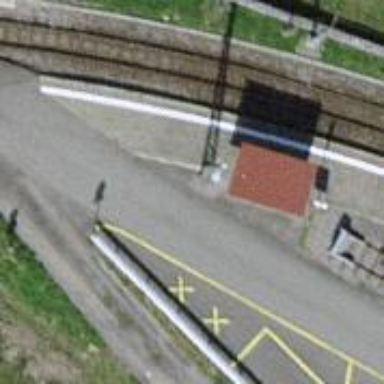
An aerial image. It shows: Railway halt.